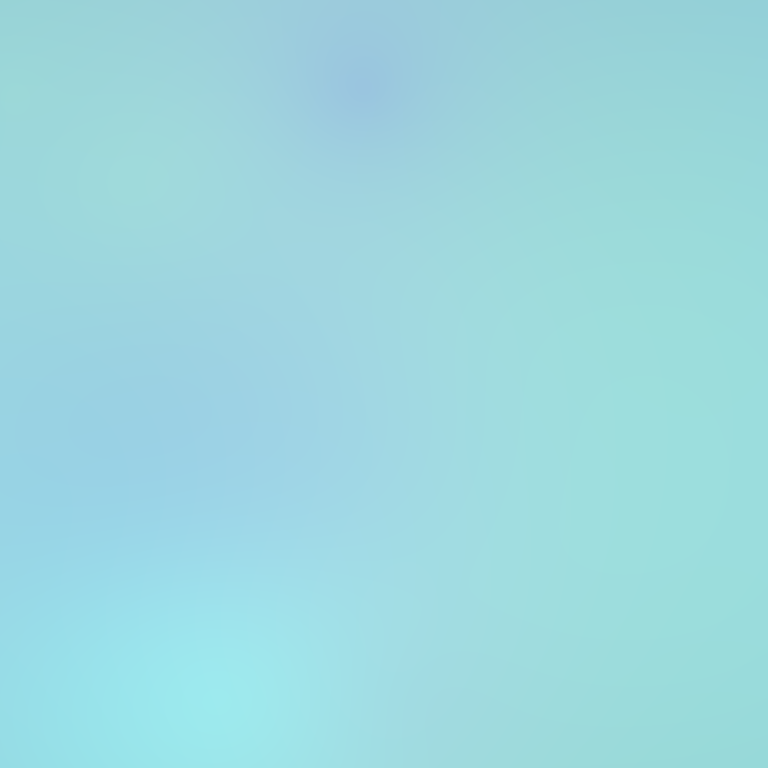
Abstract light effect, smooth gradient from soft teal to light blue, calm atmosphere, diffuse light, no room, no furniture, no objects.